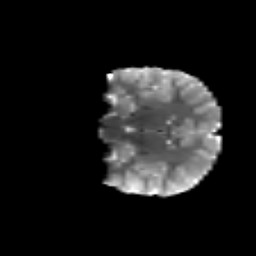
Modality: T2w
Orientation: coronal
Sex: female
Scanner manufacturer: siemens
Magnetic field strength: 3 T
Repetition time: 5 s
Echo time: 0.071 s